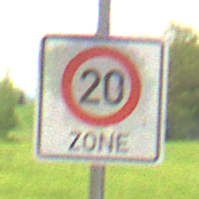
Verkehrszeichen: BeginnZone20
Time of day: Midday
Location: Outdoor (RoadRail)
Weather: PartlyCloudy
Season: NotSpecified
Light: Natural